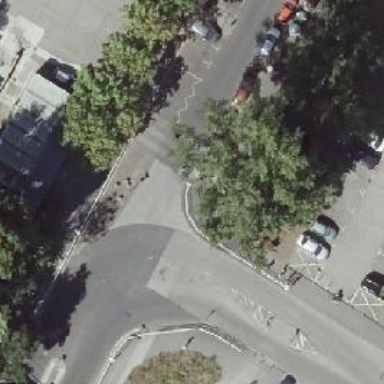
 there are asphalt sidewalks. There is parking lane on both sides of the road."